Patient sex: M
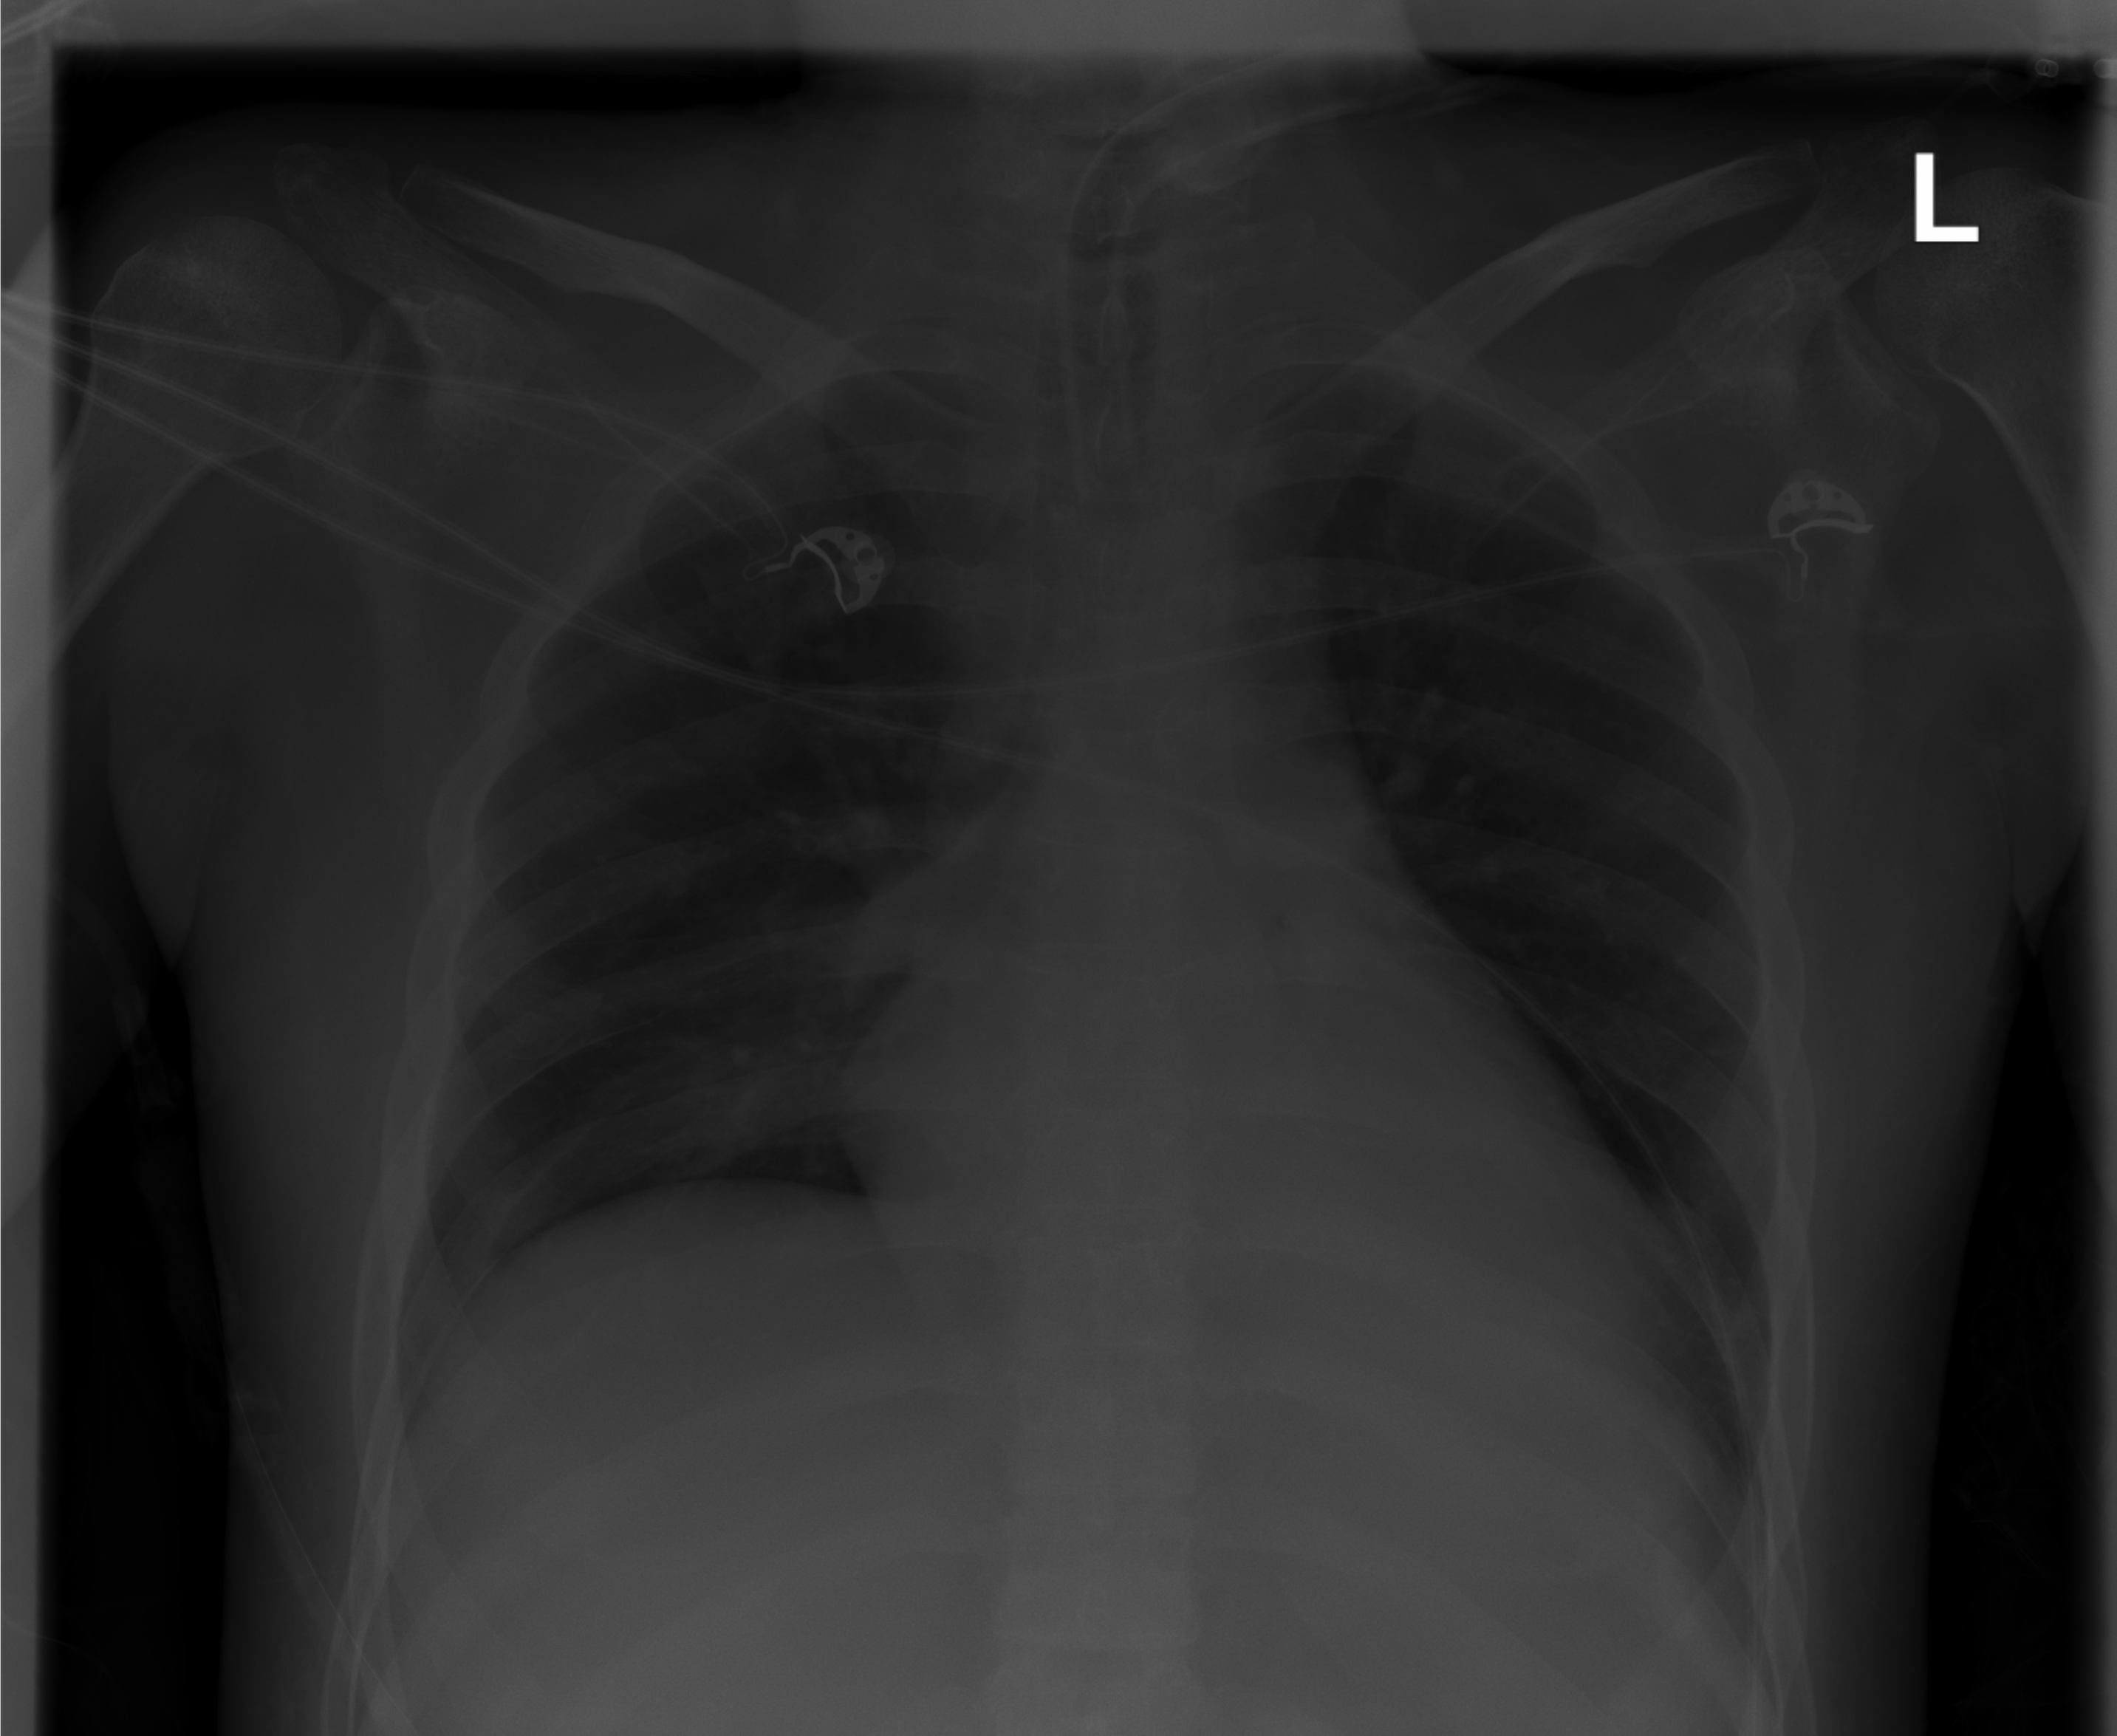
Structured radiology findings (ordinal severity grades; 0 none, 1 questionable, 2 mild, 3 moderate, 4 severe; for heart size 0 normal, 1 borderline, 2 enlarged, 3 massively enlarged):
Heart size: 1
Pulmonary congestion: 0
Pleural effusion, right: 0
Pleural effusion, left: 0
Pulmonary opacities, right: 2
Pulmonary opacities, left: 0
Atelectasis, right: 2
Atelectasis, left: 0